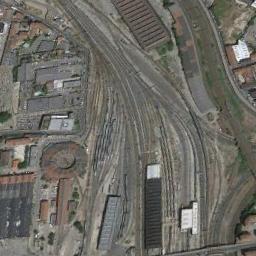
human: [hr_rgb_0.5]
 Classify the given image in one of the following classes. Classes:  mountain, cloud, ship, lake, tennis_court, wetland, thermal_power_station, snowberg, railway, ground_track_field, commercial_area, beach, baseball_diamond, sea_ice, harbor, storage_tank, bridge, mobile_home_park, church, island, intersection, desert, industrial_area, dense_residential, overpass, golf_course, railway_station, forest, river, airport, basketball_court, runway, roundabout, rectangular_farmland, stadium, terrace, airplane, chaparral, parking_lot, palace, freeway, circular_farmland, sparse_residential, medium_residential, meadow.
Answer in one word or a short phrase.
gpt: railway_station